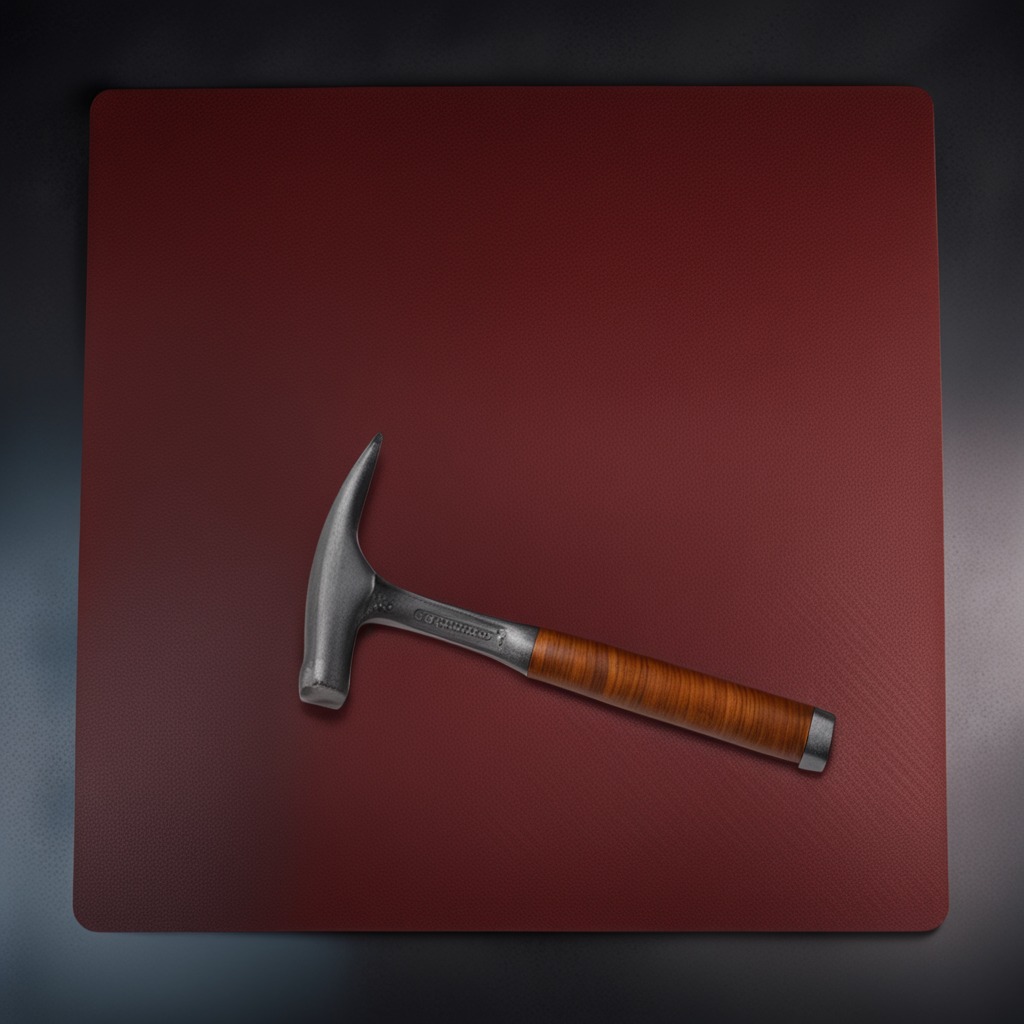
A hammer lies on a clean granite tabletop covered with a red rubber mat inside a workshop at night.